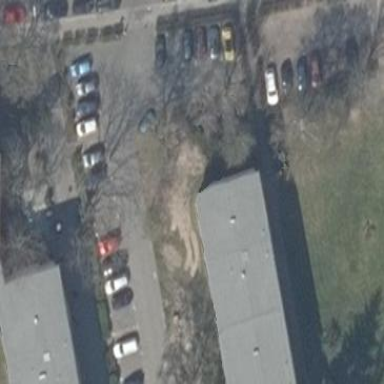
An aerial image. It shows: Parking area with surface.